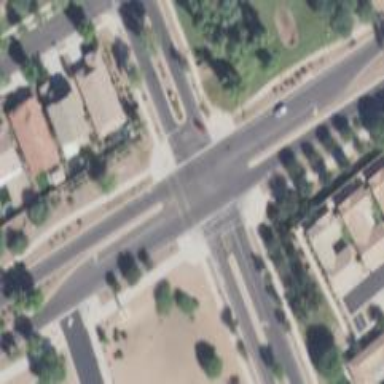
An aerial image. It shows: Uncontrolled road crossing.